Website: macys
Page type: account-selection
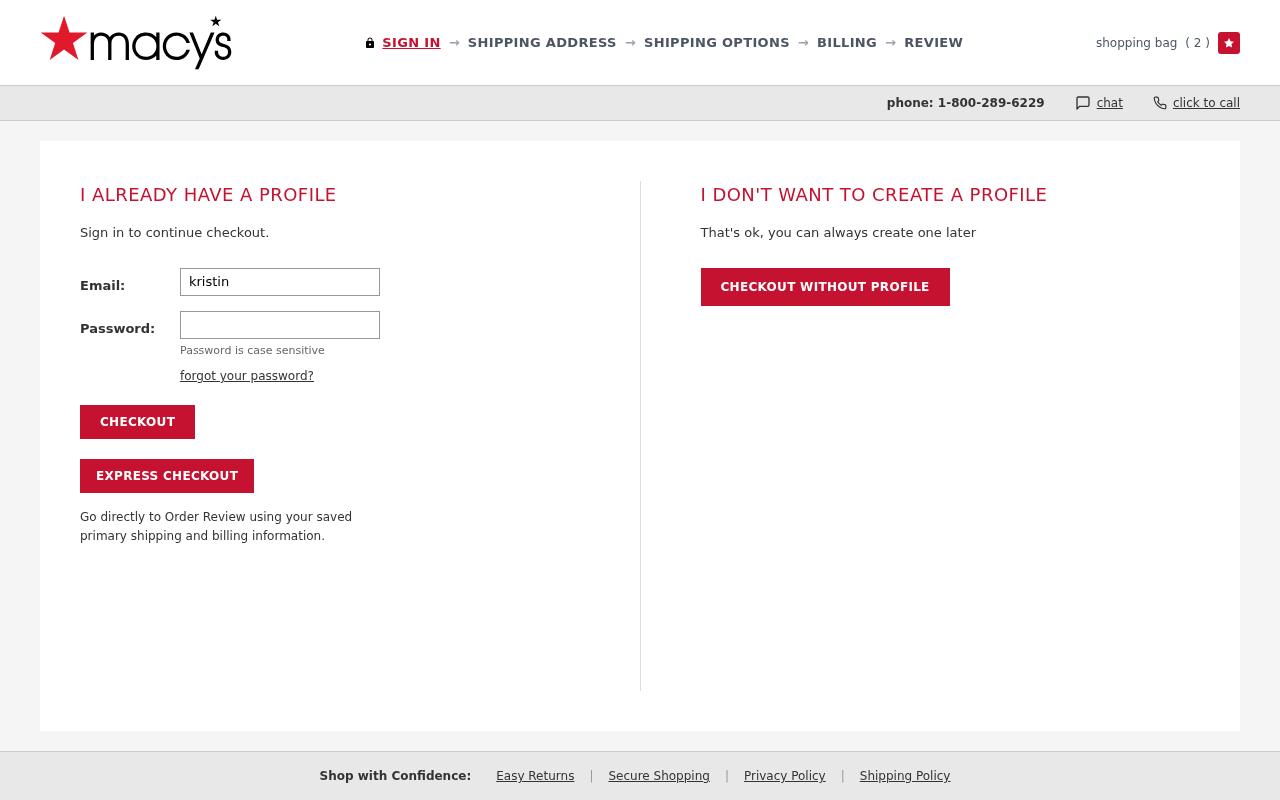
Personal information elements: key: PII_EMAIL
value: kristinlang@gmail.com
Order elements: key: ORDER_NUM_ITEMS
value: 2